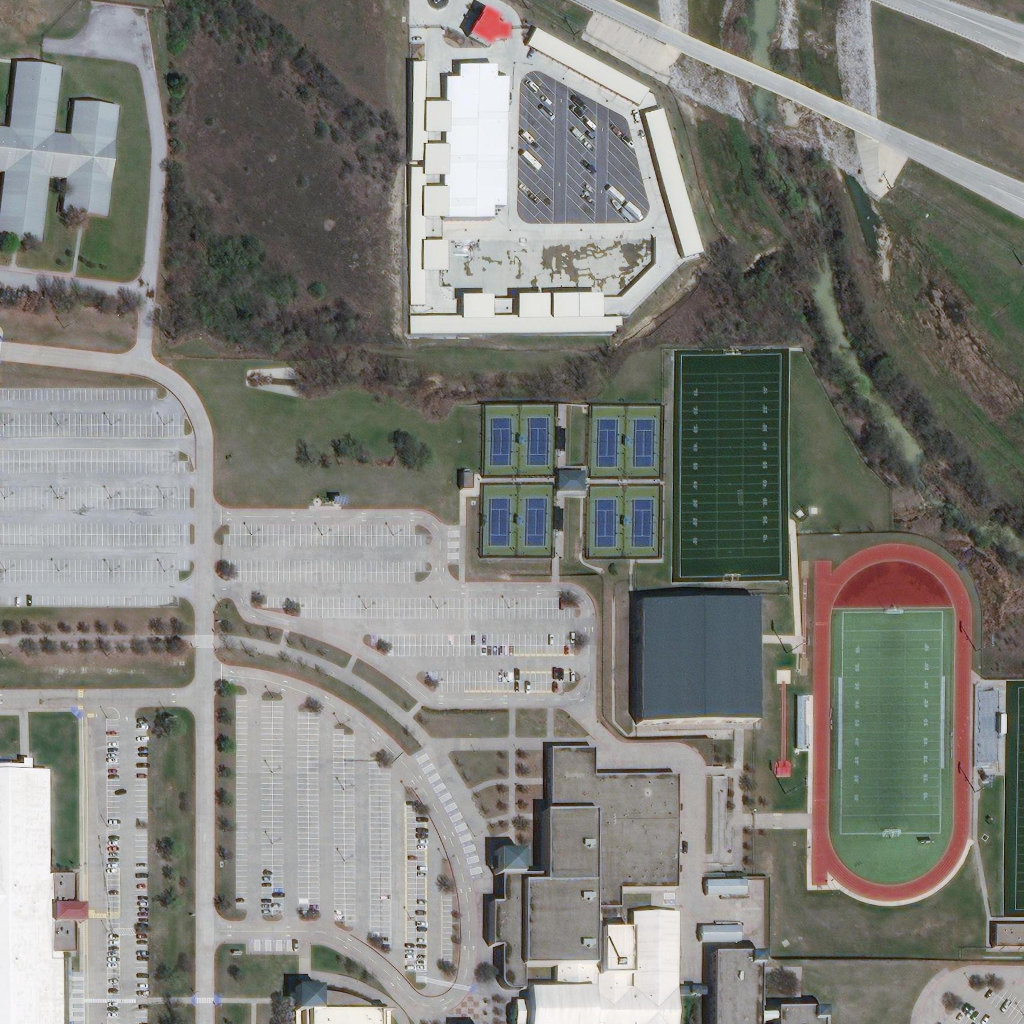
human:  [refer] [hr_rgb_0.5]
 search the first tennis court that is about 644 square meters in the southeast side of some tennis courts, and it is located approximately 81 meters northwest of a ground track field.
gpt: <box>[[60, 47, 64, 54, 0]]</box>

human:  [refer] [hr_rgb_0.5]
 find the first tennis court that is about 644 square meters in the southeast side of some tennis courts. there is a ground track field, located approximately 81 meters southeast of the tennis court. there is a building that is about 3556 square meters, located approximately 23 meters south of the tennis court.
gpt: <box>[[60, 47, 64, 54, 0]]</box>